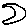
Label: moon